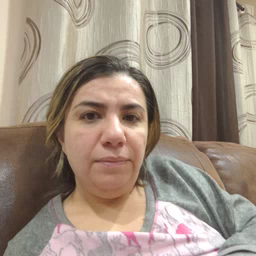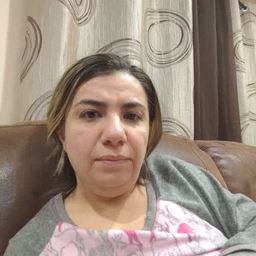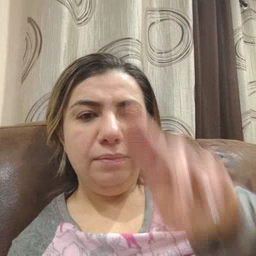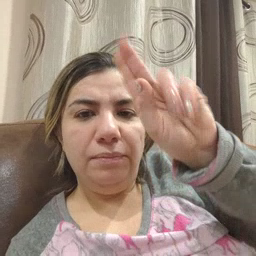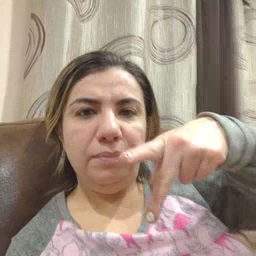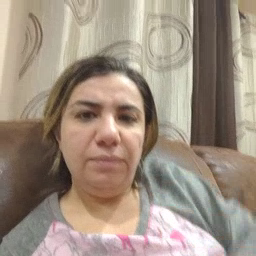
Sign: up